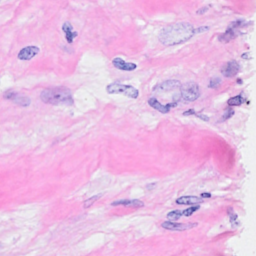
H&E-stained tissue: Breast